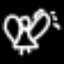
Label: angel